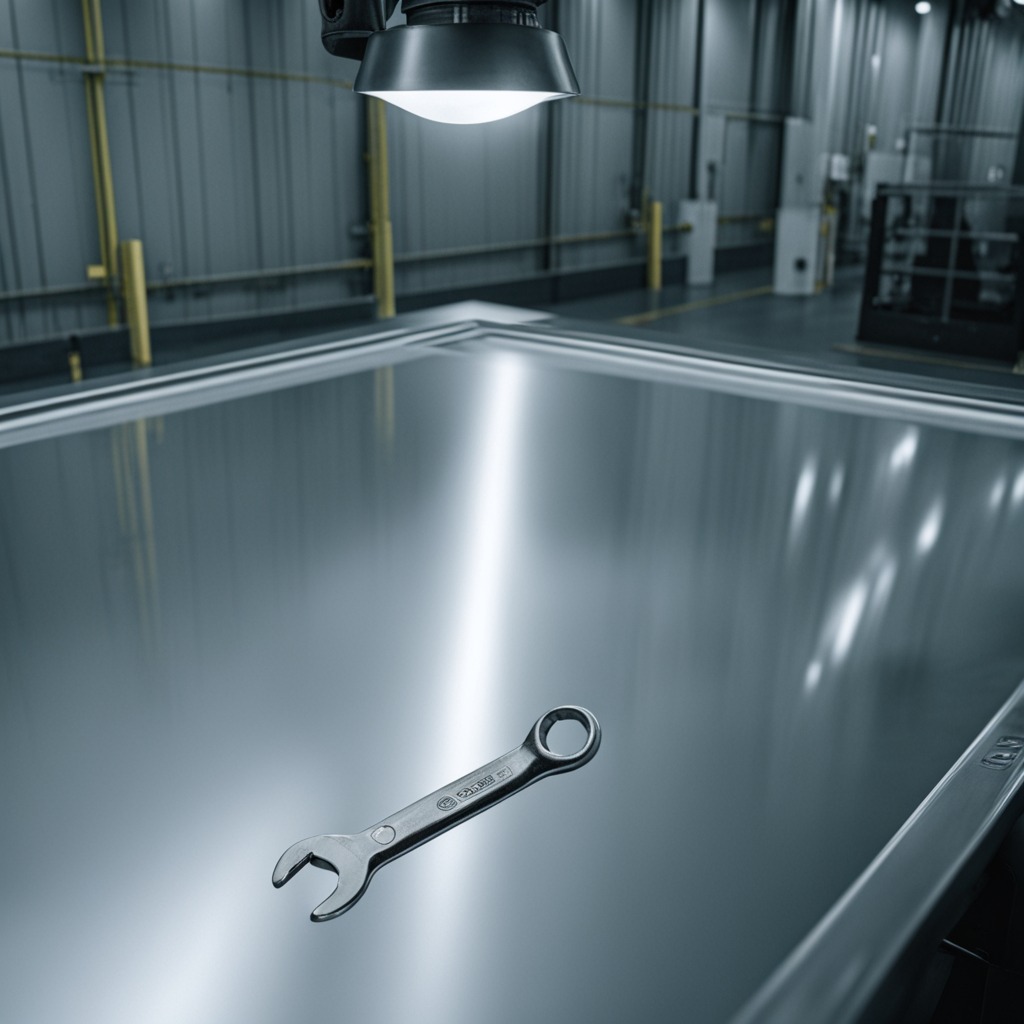
An wrench is lying on the table in the ship maintenance bay.